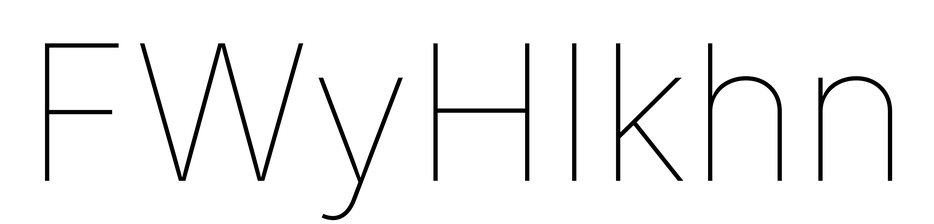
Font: Inter_Thin